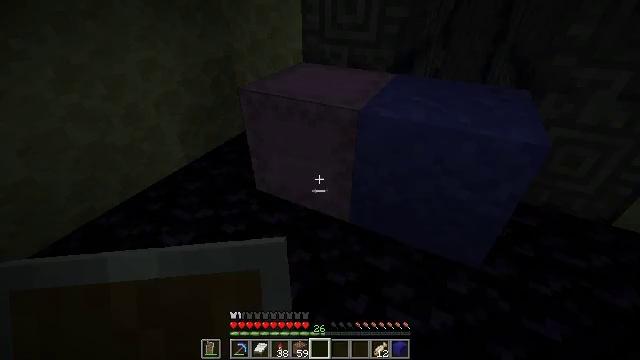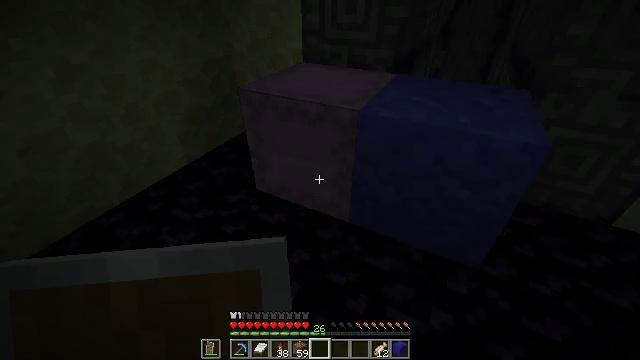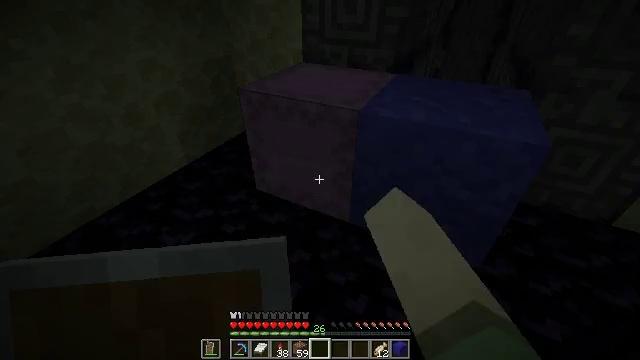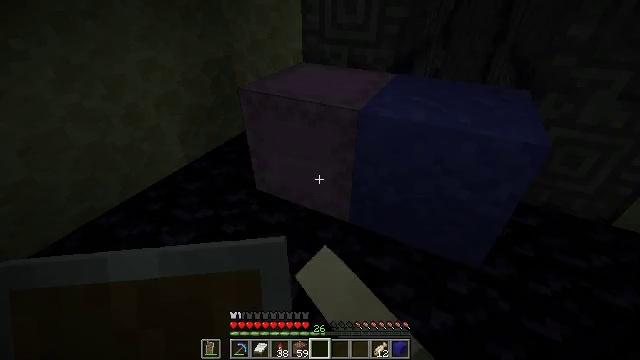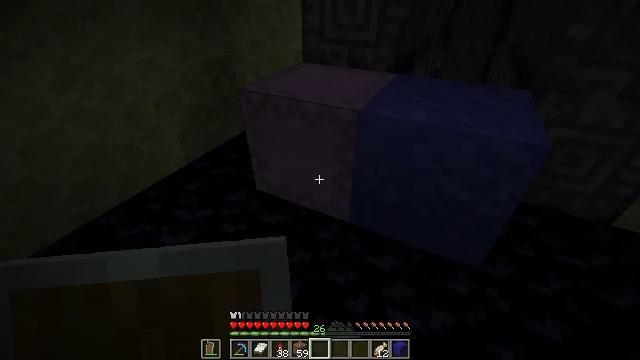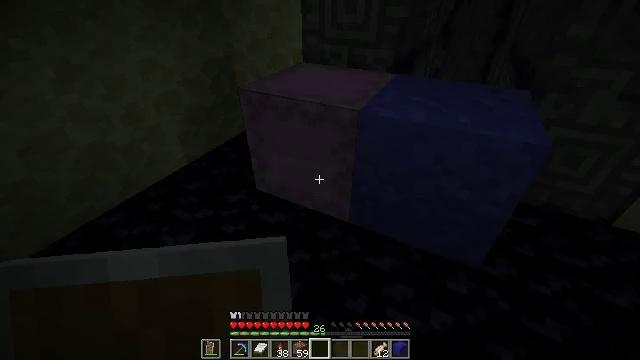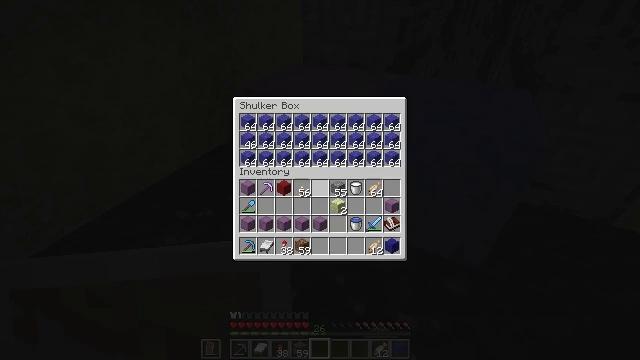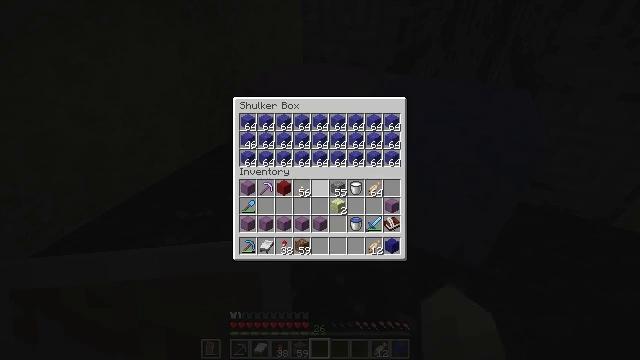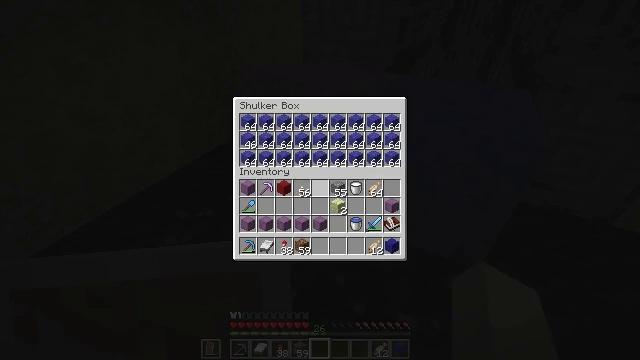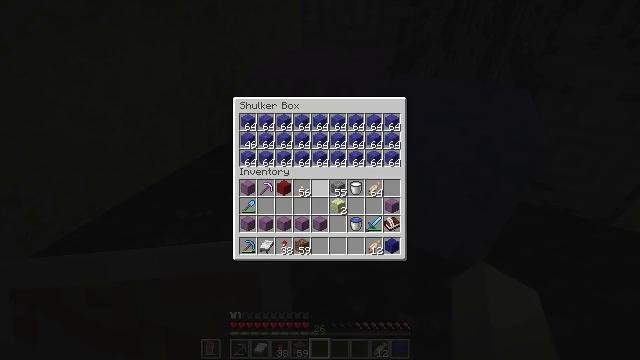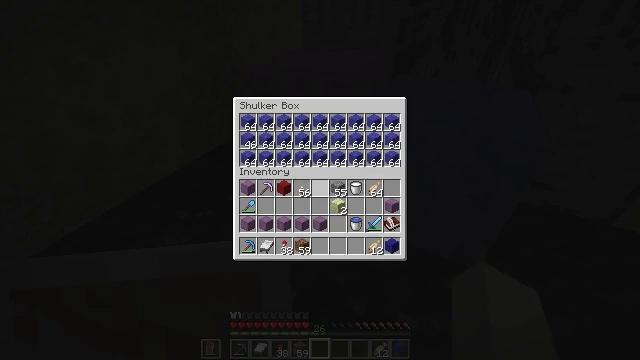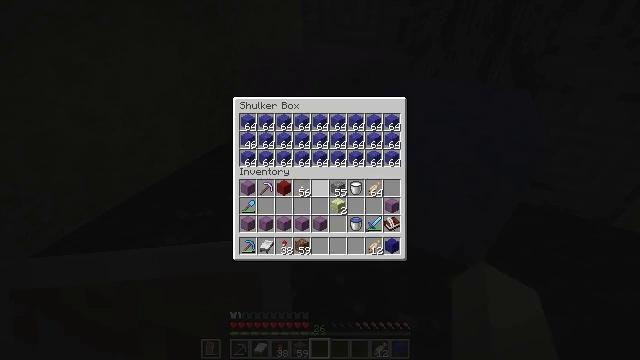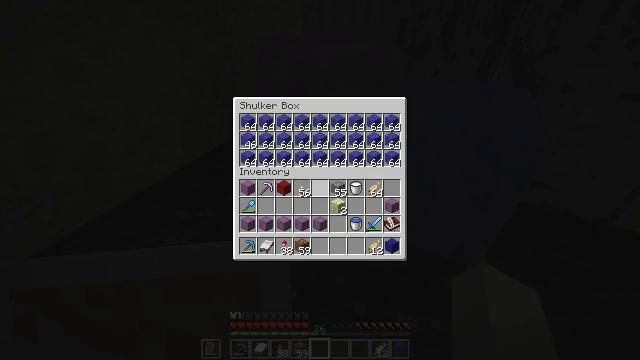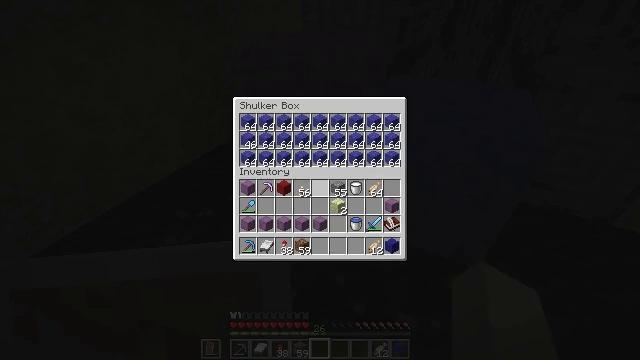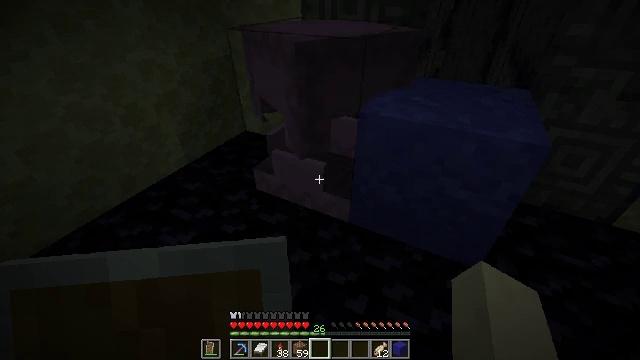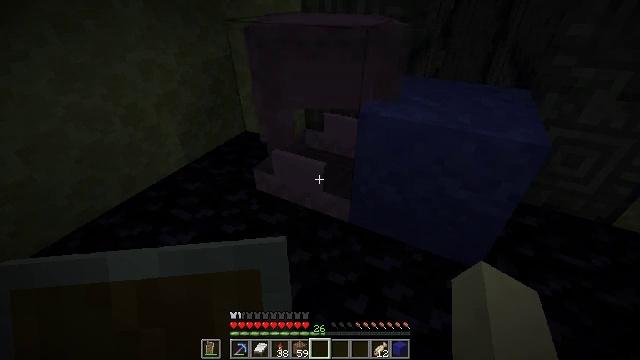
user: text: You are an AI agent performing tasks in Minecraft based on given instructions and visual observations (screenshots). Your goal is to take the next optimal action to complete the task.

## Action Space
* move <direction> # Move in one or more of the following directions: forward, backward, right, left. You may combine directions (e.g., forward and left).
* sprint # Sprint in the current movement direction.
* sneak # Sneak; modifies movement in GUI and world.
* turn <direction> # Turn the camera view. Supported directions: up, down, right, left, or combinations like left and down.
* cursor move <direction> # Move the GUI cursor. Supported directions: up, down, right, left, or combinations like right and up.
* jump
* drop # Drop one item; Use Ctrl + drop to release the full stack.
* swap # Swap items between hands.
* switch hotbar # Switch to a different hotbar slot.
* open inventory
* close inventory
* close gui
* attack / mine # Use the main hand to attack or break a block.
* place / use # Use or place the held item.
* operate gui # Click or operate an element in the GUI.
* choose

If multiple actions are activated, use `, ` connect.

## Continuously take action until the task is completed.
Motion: motion action
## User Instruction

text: Gather some blue concrete powder.
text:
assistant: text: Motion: use / place
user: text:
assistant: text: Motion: no_op
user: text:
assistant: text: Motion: no_op
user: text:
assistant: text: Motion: no_op
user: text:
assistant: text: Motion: no_op
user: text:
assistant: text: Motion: open gui
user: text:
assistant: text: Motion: no_op
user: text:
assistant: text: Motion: no_op
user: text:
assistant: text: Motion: no_op
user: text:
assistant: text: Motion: no_op
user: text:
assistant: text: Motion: no_op
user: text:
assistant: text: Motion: no_op
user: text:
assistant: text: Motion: no_op
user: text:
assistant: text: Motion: no_op
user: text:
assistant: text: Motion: close gui
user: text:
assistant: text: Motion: open inventory
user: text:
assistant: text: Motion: open inventory
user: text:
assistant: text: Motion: no_op
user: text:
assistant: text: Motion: no_op
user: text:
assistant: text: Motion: no_op
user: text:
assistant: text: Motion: no_op
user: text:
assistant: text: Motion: no_op
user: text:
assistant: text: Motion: move forward and move right
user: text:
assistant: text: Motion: move forward and move right, turn right
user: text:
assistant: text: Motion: move forward and move right, turn right
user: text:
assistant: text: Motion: move forward and move right
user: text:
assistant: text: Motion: move forward and move right
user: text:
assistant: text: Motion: move forward and move right
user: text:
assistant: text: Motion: no_op
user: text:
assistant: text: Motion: no_op